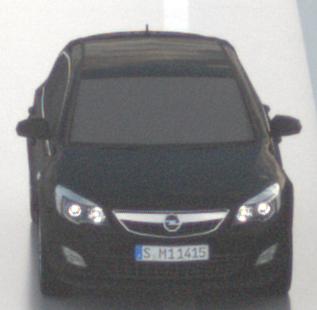
Make: Opel
Model: Astra 1.4 ecoFlex
Detailed model: Astra (J)
Model produced from: 2009/12
Model produced until: 2010/12
Doors: 5
Color: black
Road condition: wet road
Daytime: sunrise or sunset
Contrast: low contrast